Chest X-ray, AP view. Patient: 62 years old, sex F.
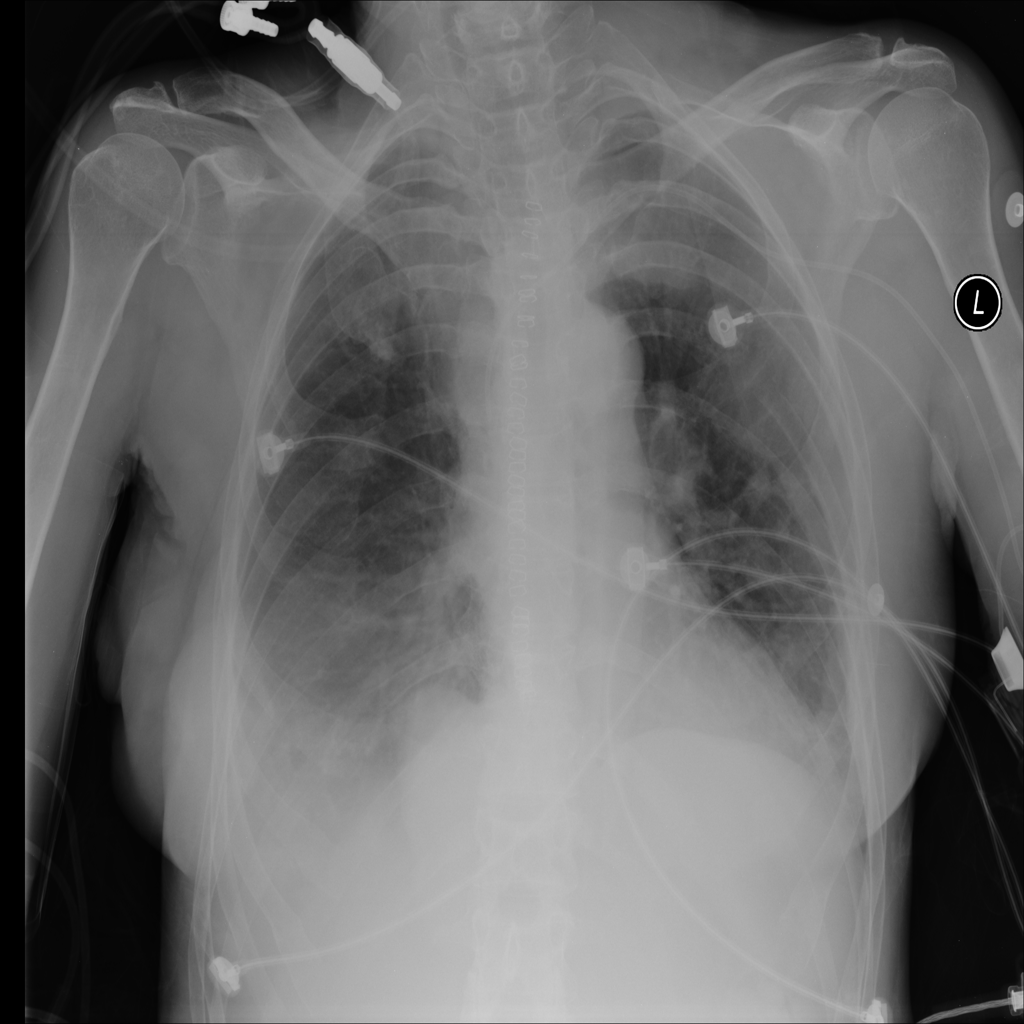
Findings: Mass, Nodule